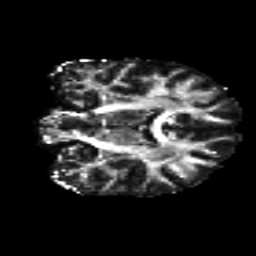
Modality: FA
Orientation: coronal
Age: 25
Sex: male
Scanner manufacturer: siemens
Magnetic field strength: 3 T
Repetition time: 8.8 s
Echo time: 0.085 s